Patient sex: M
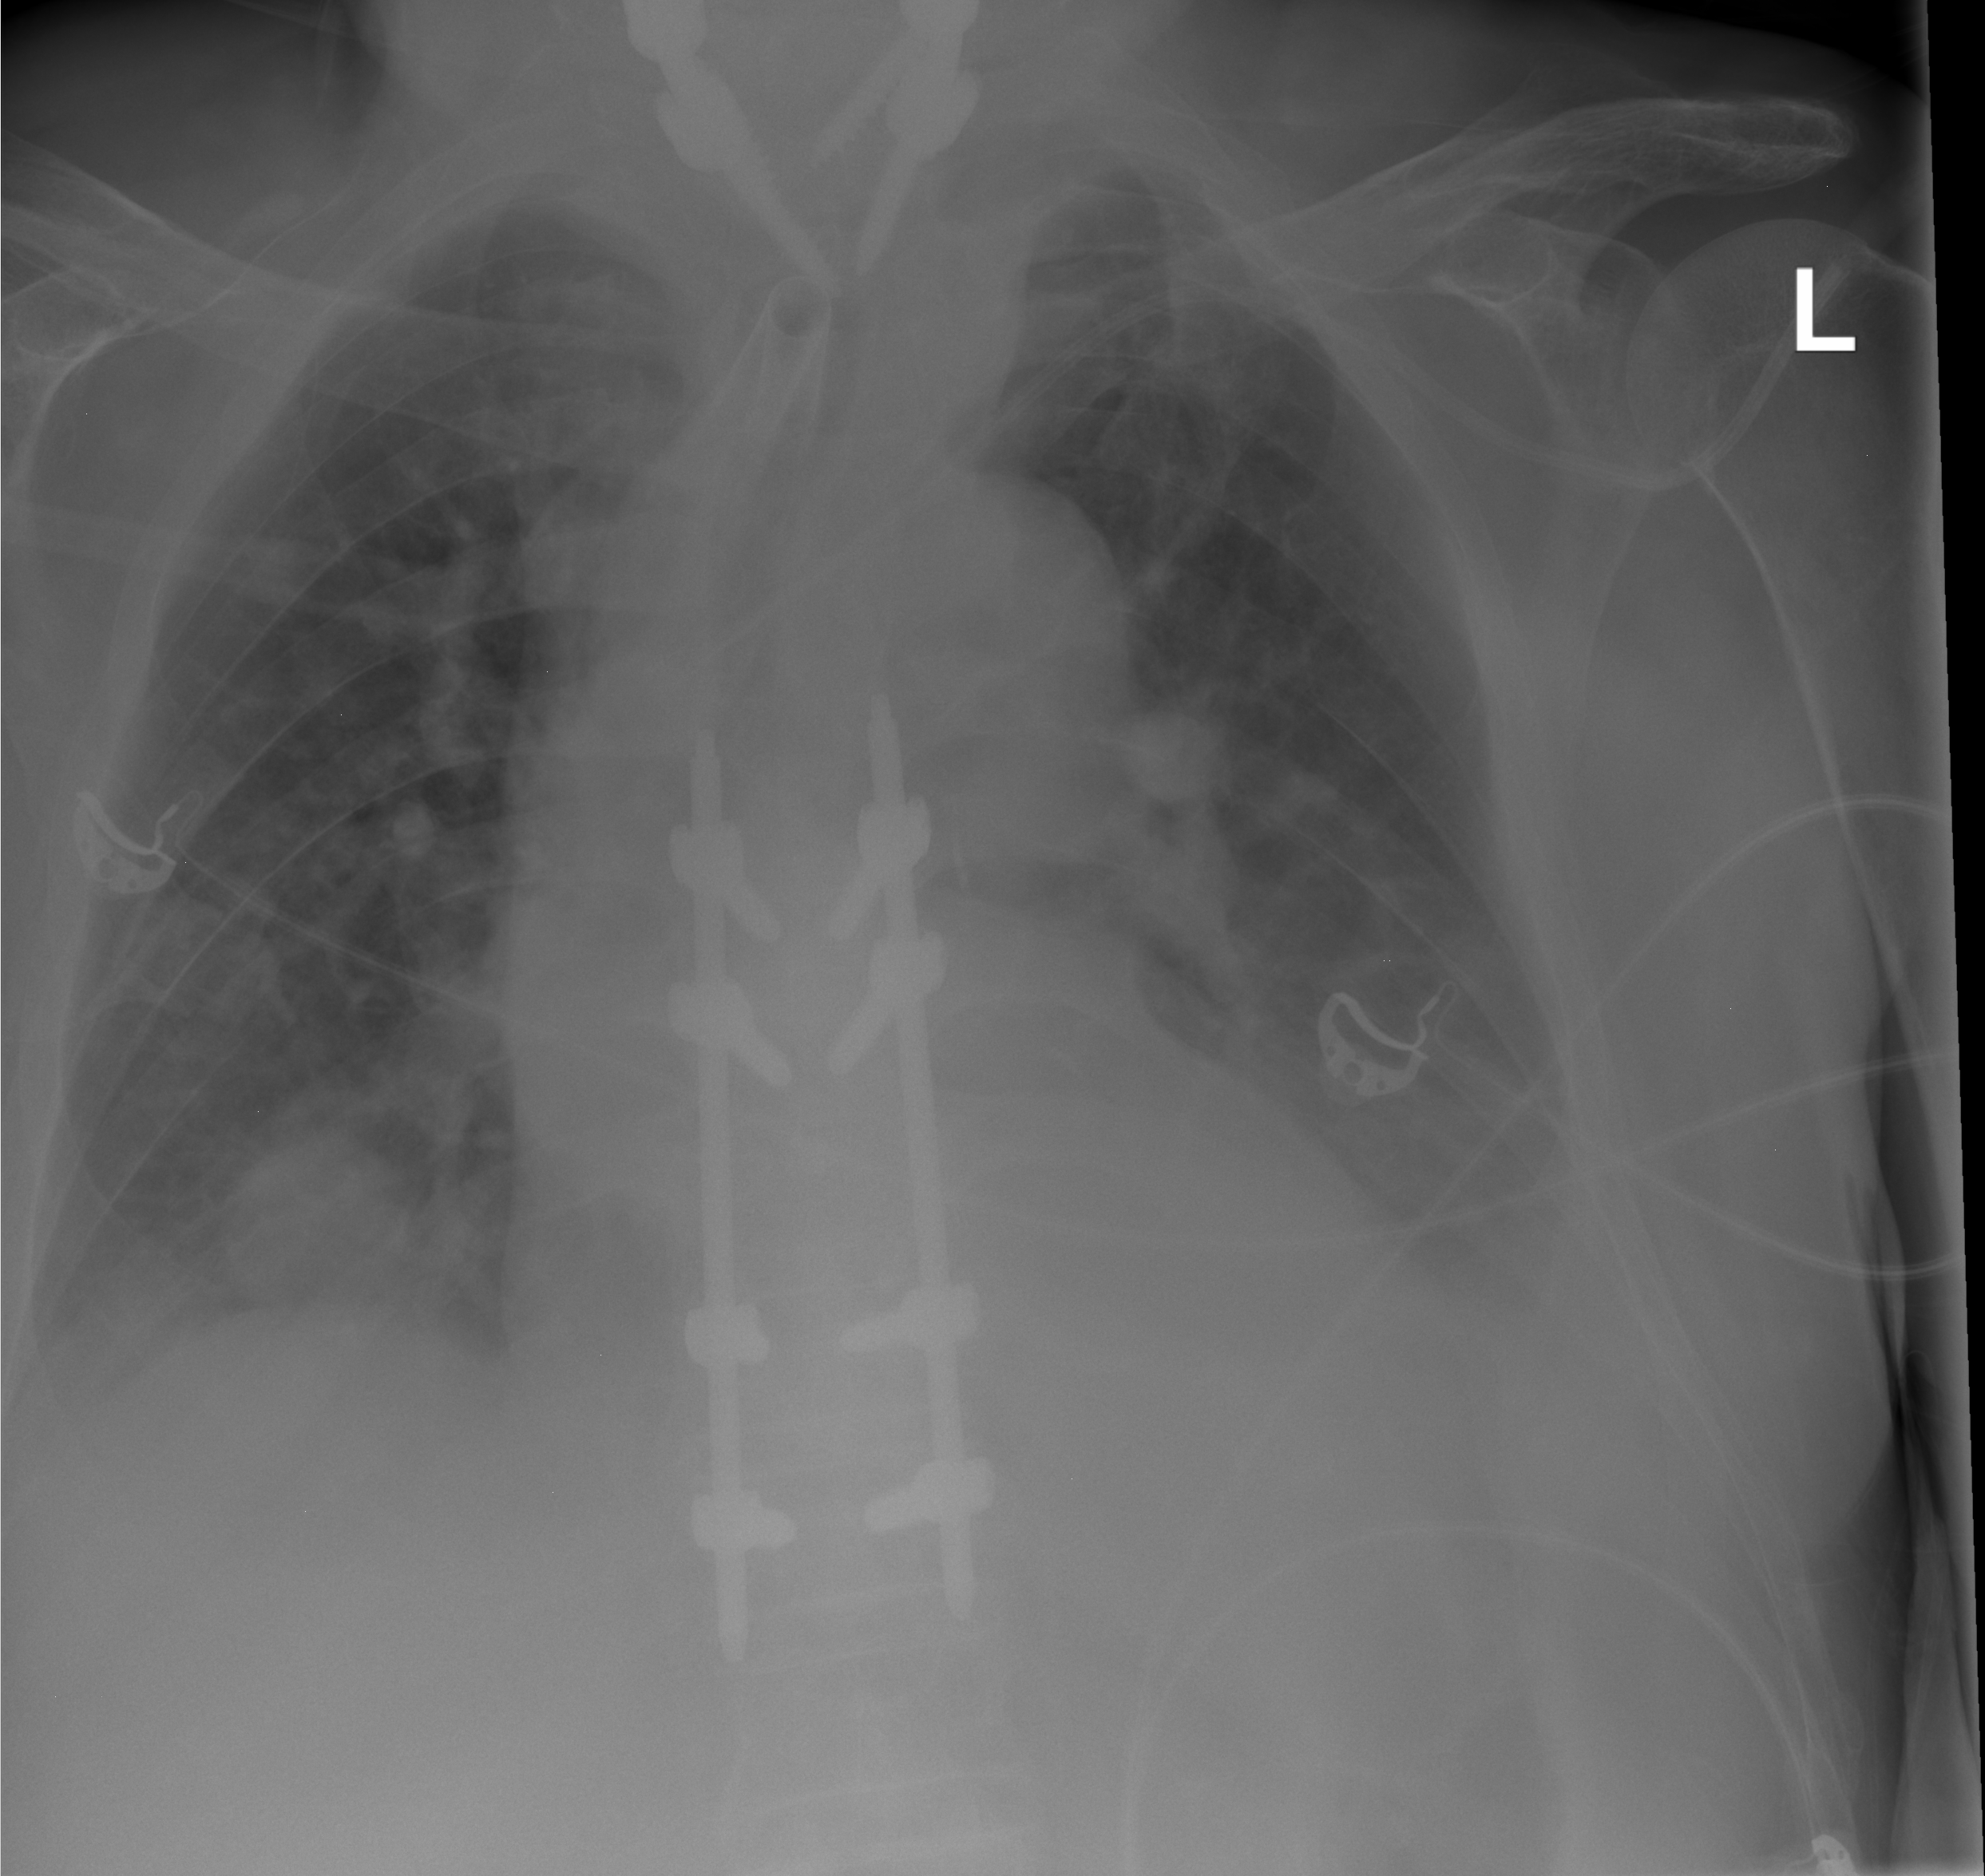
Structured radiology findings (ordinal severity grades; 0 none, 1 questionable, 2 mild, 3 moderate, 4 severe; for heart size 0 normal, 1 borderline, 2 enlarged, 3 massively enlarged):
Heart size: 2
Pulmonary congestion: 2
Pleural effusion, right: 2
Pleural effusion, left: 2
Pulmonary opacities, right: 2
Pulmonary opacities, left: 0
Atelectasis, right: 2
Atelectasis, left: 2